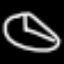
Label: clock